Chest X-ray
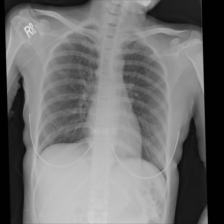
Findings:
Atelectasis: negative
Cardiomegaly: negative
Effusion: negative
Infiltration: negative
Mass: negative
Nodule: negative
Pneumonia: negative
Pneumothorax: negative
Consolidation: negative
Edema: negative
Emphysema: negative
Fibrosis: negative
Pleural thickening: negative
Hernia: negative